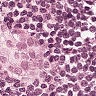
Metastatic tissue present: yes